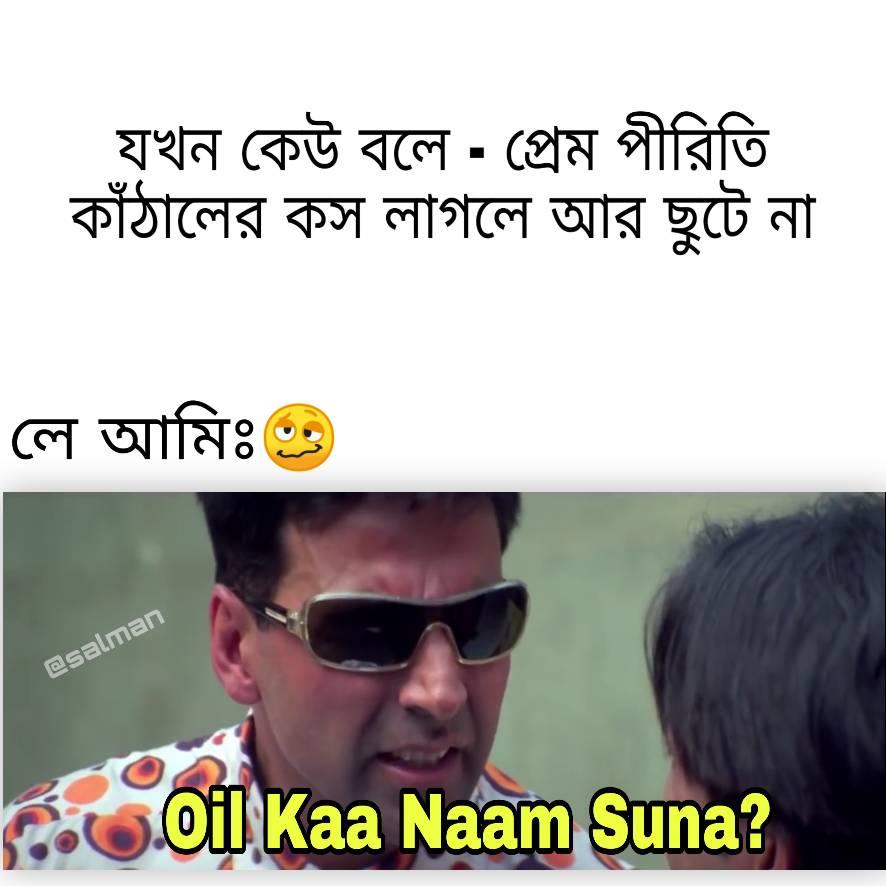
Caption: যখন কেউ বলে - প্রেম পীরিতি কাঠালের কস লাগলে আর ছুটে না       লে আমিঃ     Oil Kaa Naam Suna ?
Label: non-hate